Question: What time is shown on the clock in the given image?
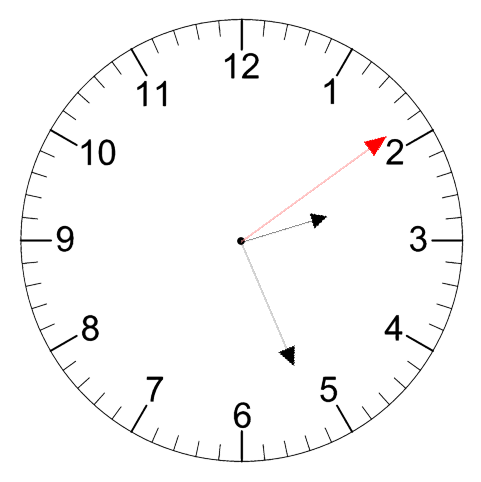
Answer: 02:26:09